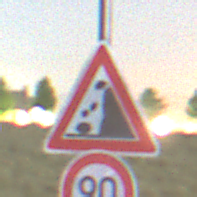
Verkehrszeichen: SteinschlagRechts
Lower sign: Geschwindigkeit90
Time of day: Night
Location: Outdoor (Nature)
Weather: Clear
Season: NotSpecified
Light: Natural